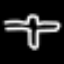
Label: airplane